Question: I have plotted a graph with xmgrace, the x-values are in linear scale of nm (for wavelength). I want to add a top reciprocal x-axis in eV units.
The formula to transform nm to eV is:

I could not find a way to add another x-axis without adding a new data set.
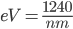
Answer: This is possible without any particular hack which, since we are dealing with xmgrace, is quite amazing :-)
Here is how you do it:
- - - - - -